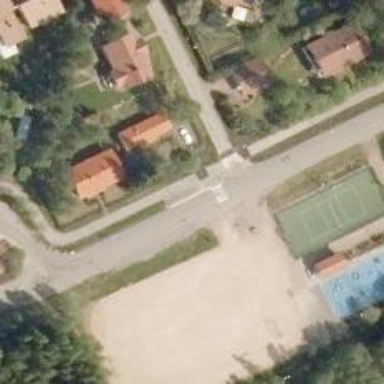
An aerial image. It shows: Cycleway.